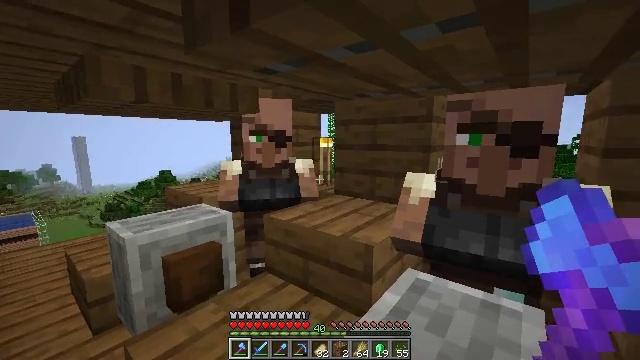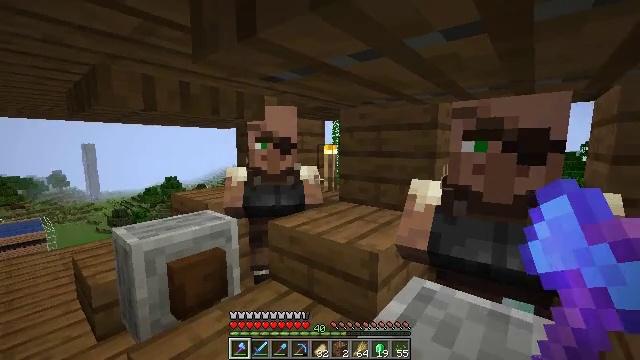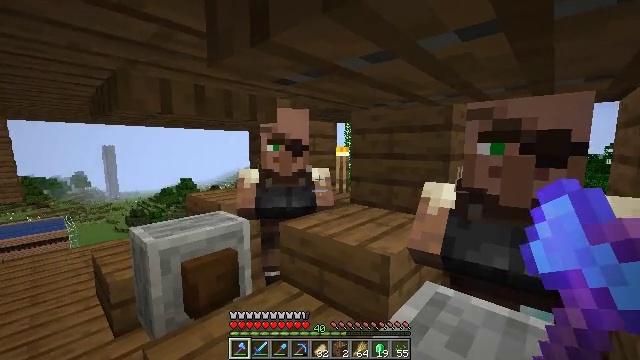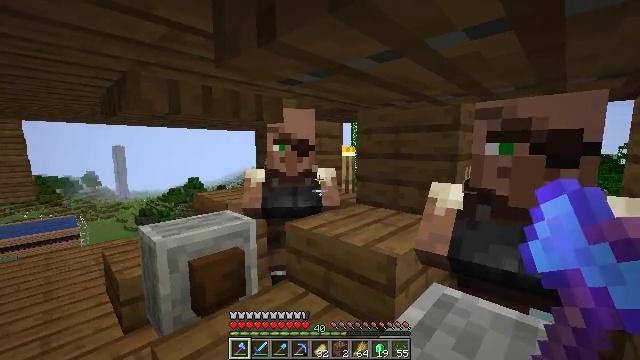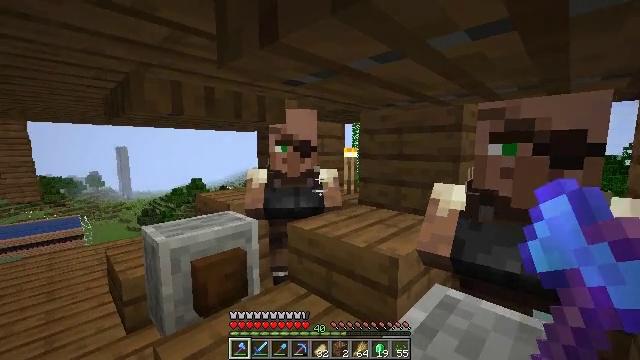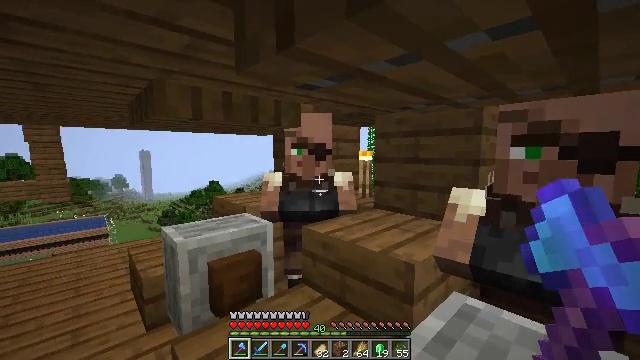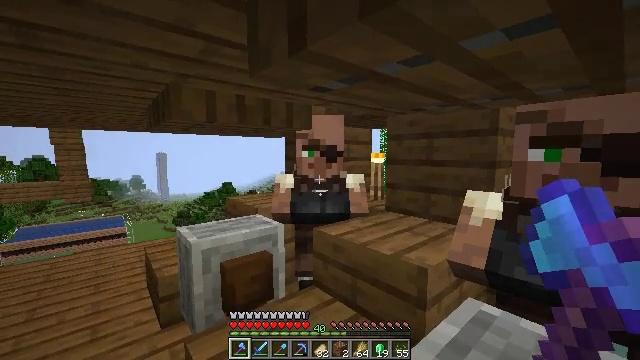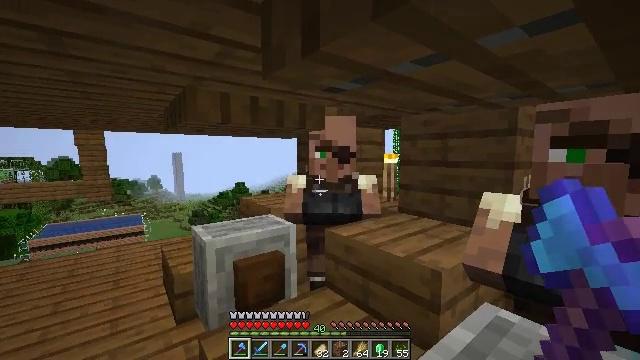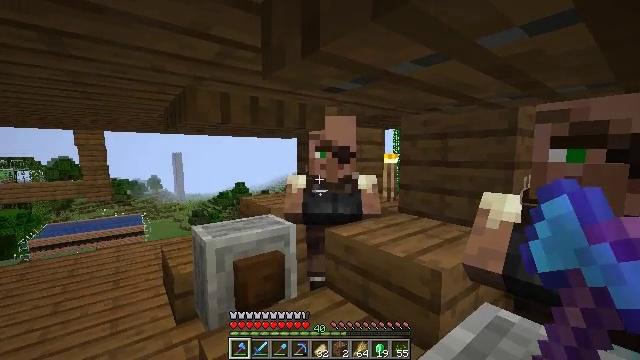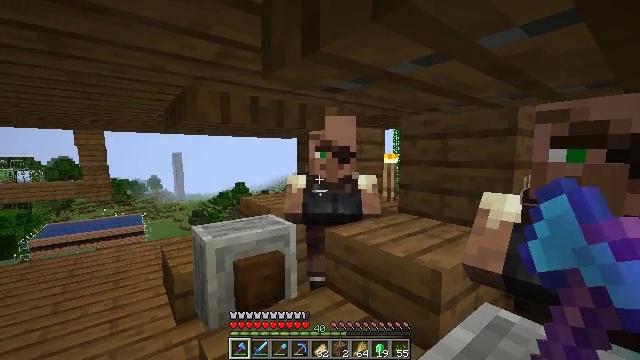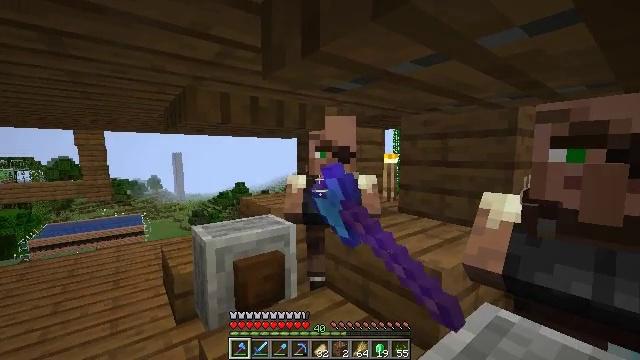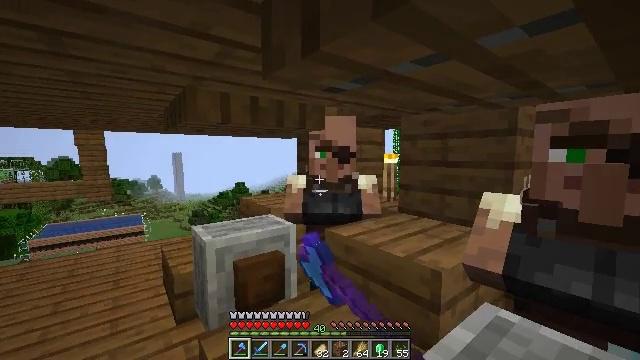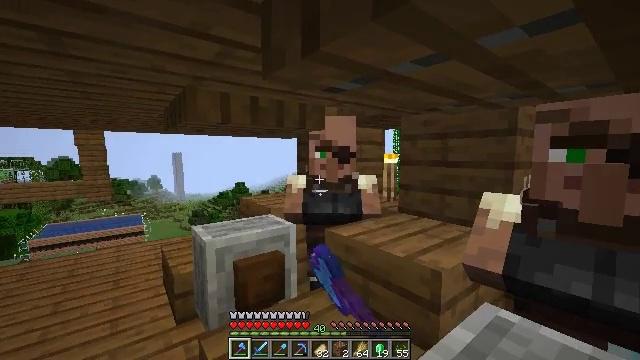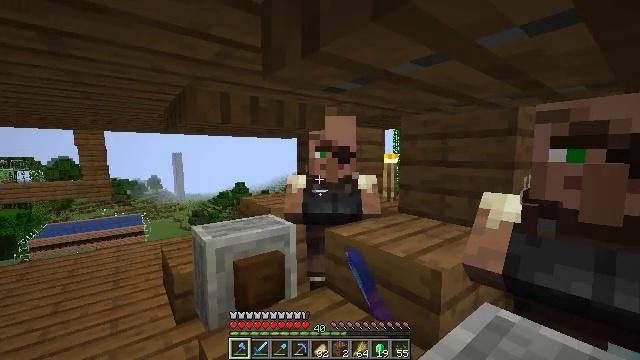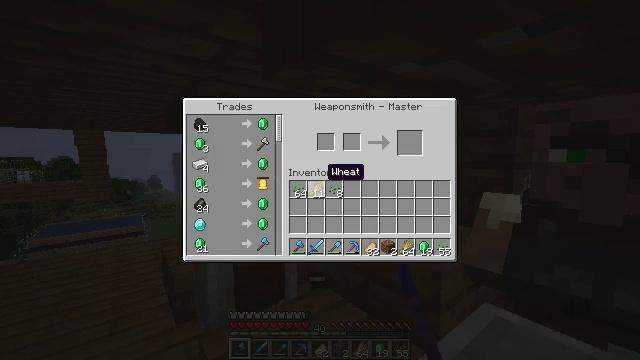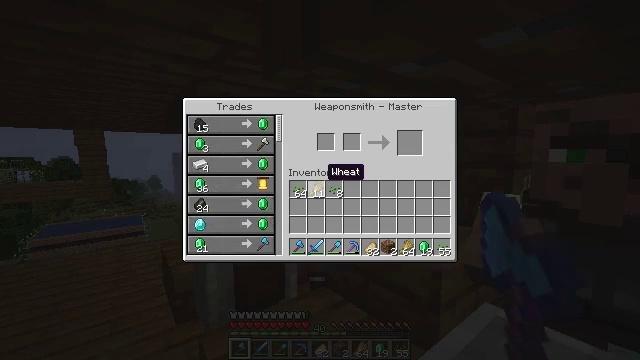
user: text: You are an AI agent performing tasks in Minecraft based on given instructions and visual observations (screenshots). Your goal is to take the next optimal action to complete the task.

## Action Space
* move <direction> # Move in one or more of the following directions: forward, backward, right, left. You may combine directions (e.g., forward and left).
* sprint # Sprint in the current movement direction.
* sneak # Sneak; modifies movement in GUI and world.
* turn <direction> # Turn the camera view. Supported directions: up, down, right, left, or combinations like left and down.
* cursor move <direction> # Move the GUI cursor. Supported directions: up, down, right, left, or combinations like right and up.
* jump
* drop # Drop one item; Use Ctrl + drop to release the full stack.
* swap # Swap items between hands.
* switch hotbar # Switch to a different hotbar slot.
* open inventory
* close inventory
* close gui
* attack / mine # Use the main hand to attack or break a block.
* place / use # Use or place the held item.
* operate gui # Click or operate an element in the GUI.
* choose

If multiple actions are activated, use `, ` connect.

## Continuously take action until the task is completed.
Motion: motion action
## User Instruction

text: Open the crafting table to craft a diamond hoe.
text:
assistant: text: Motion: turn left and up
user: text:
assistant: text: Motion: turn left
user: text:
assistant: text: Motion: turn left
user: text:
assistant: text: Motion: no_op
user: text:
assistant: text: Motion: turn left
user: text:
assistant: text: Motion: turn left
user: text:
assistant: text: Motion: turn left
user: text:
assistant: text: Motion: no_op
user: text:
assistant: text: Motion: use / place
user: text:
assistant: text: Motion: use / place
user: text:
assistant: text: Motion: use / place
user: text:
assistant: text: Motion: no_op
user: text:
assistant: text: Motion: no_op
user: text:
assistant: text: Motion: open gui
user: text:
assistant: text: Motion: no_op
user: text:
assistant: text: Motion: no_op
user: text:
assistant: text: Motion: no_op
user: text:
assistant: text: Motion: cursor move left and down
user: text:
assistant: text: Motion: cursor move left and down
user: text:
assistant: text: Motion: cursor move left
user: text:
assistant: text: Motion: no_op
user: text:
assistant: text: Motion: no_op
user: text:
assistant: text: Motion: no_op
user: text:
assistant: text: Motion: no_op
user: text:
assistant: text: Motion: no_op
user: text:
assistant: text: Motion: no_op
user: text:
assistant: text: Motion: no_op
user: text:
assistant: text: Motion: no_op
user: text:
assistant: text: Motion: no_op
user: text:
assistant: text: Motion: no_op